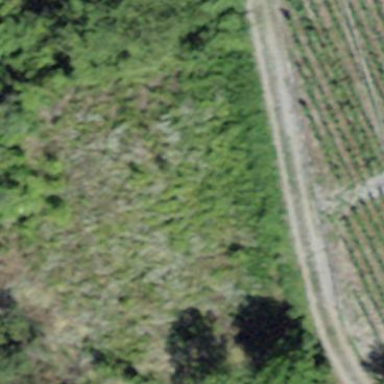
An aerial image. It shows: Vineyard with grape crops.